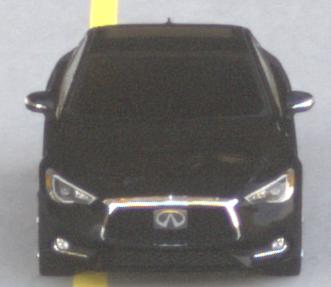
Make: Infiniti
Model: Q60 2.0t
Detailed model: Q60 (V37)
Model produced from: 2016/10
Model produced until: 2018/08
Doors: 2
Color: black
Road condition: dry road
Daytime: morning or afternoon
Contrast: medium contrast